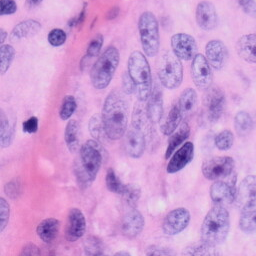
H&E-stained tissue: Skin